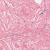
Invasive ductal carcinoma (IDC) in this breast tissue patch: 0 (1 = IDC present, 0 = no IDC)